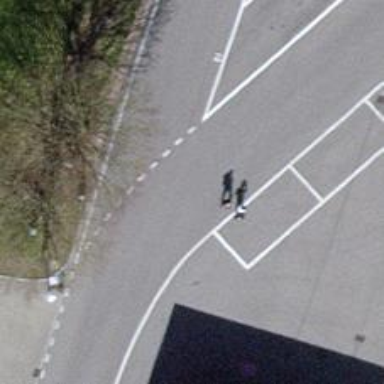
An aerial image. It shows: Asphalt service road.